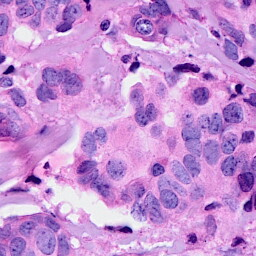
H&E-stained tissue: Breast